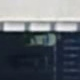
Vehicle type: Taxi